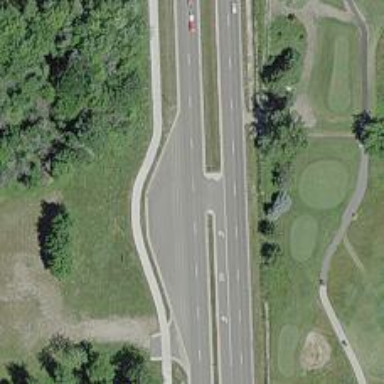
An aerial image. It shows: Tertiary link road.